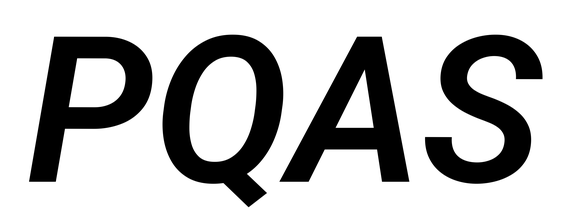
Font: Roboto-Italic_SemiBold_Italic